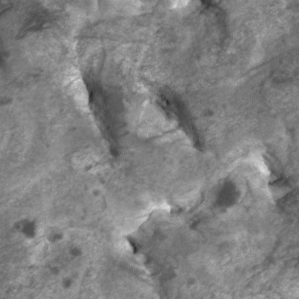
Label: non_frost